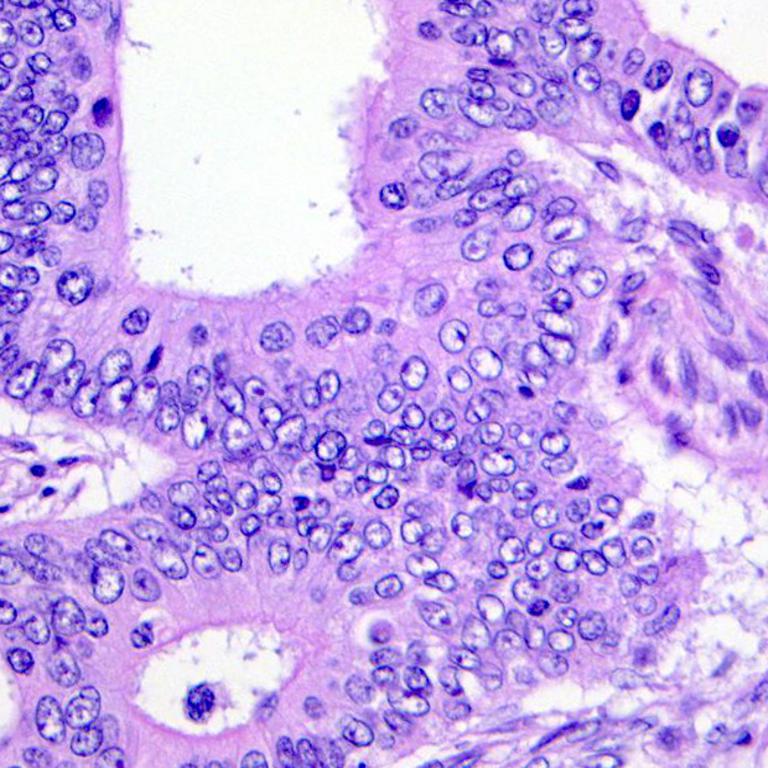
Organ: colon
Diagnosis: adenocarcinomas